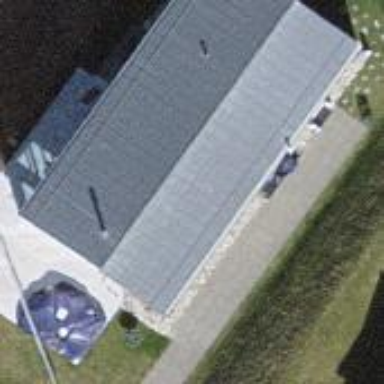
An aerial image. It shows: Simple and straightforward house.